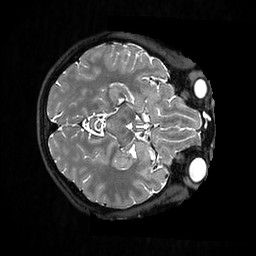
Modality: T2w
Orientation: axial
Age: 28
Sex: female
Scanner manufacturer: ge
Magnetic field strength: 3 T
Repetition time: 3.202 s
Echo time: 0.06609 s